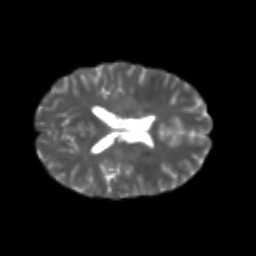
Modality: T2w
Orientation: axial
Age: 23
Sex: female
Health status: healthy
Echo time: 0.074 s